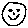
Label: smiley face